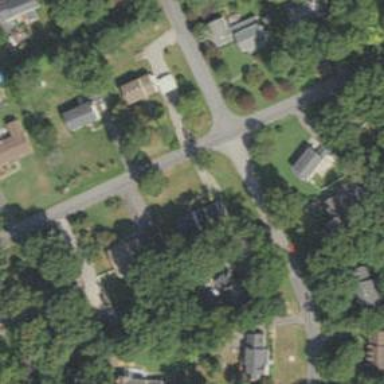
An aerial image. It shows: Driveway.